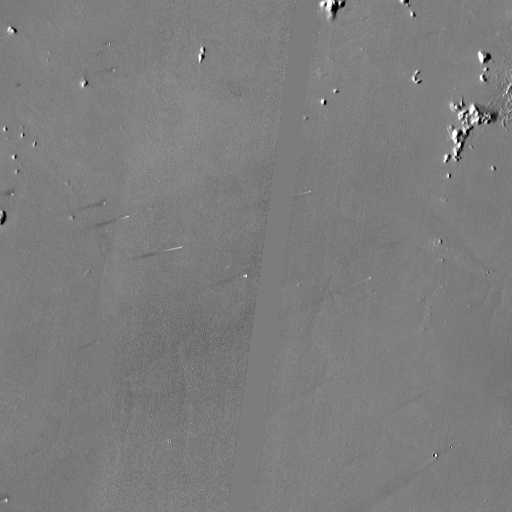
Crater classes present: Background, Other